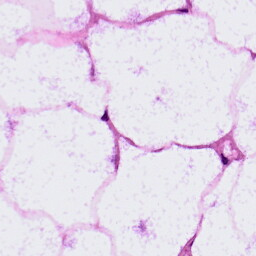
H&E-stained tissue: LymphNode